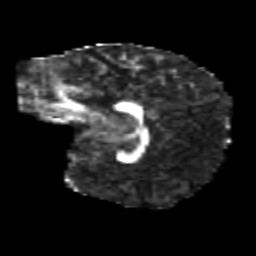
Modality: FA
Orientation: sagittal
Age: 7
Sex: female
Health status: healthy